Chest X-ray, PA view. Patient: 65 years old, sex F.
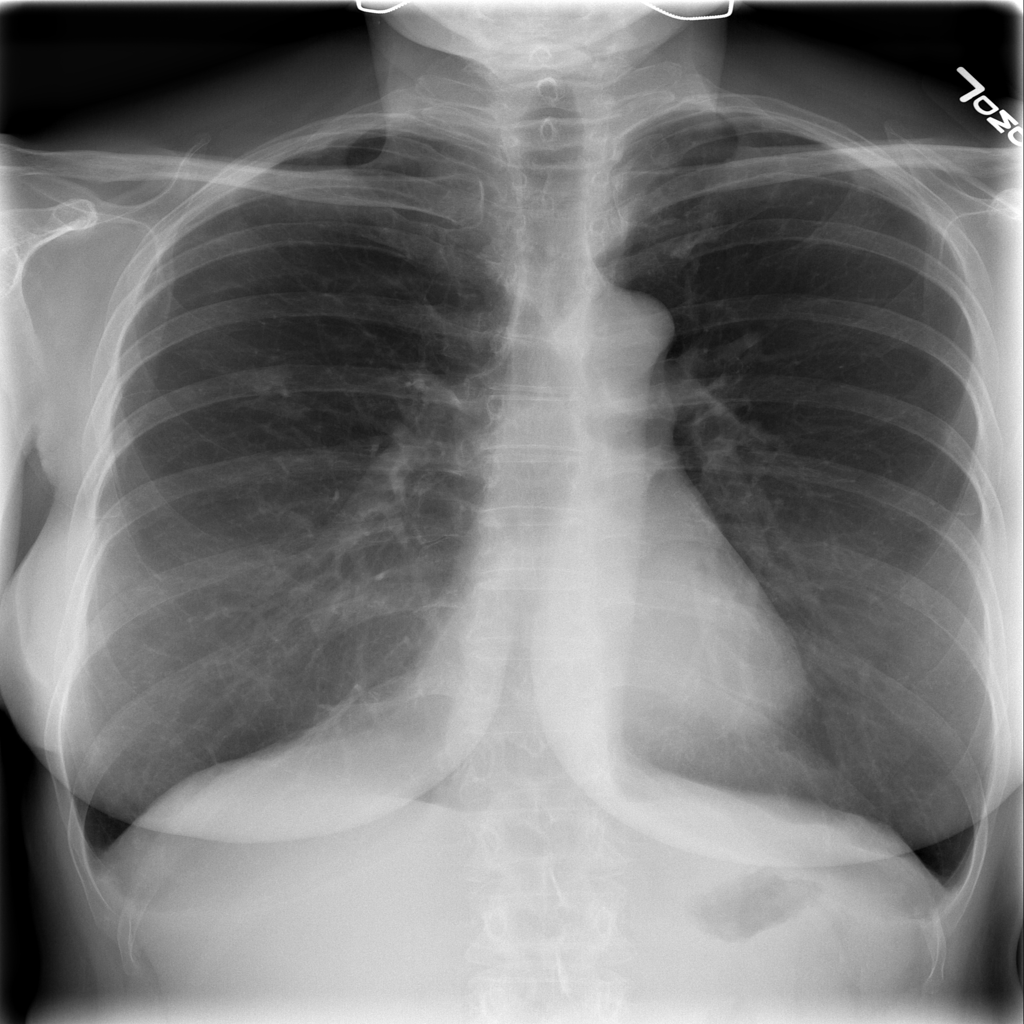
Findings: Atelectasis, Emphysema, Nodule, Pleural_Thickening